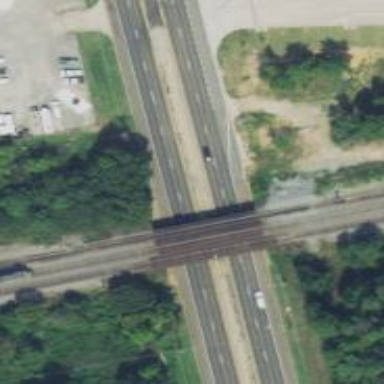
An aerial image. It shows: Bridge over railway line.